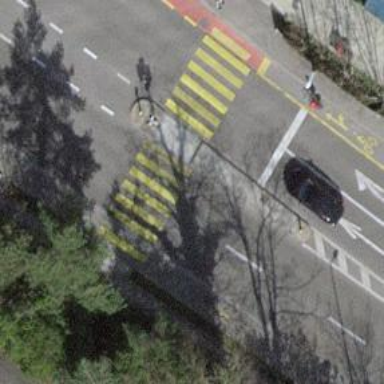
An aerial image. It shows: Road crossing with traffic signals and central island.